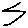
Label: zigzag